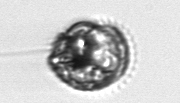
Label: Proterythropsis